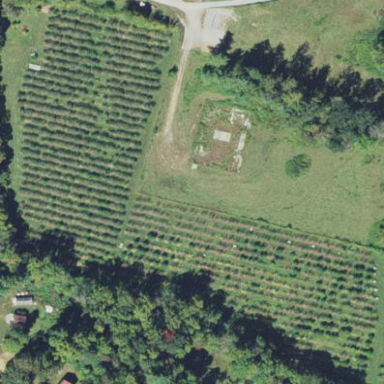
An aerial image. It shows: Orchard.